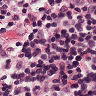
Metastatic tissue present: no